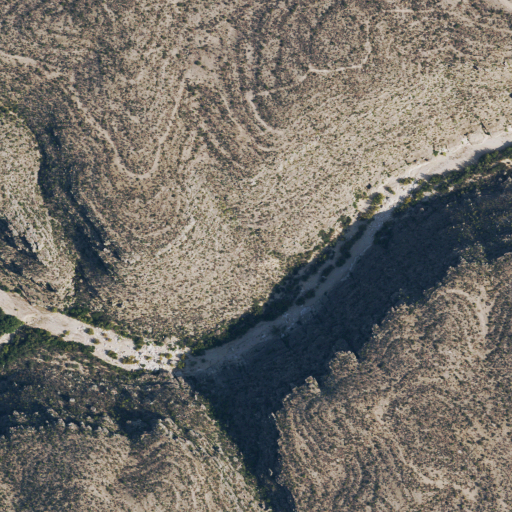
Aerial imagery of valley in Texas named Horse Creek containing shrub and grassland